Question: I'm trying to fix a table and make it look better (I describe the issue better in the screen shot below).
this is a screen shot of what's going on and what I would like to happen:

What do I change in my style sheet?
the css file is located at <URL> and the signup part is clearly marked
The sign up page is located at <URL>
here's the code for the footer file: <URL>
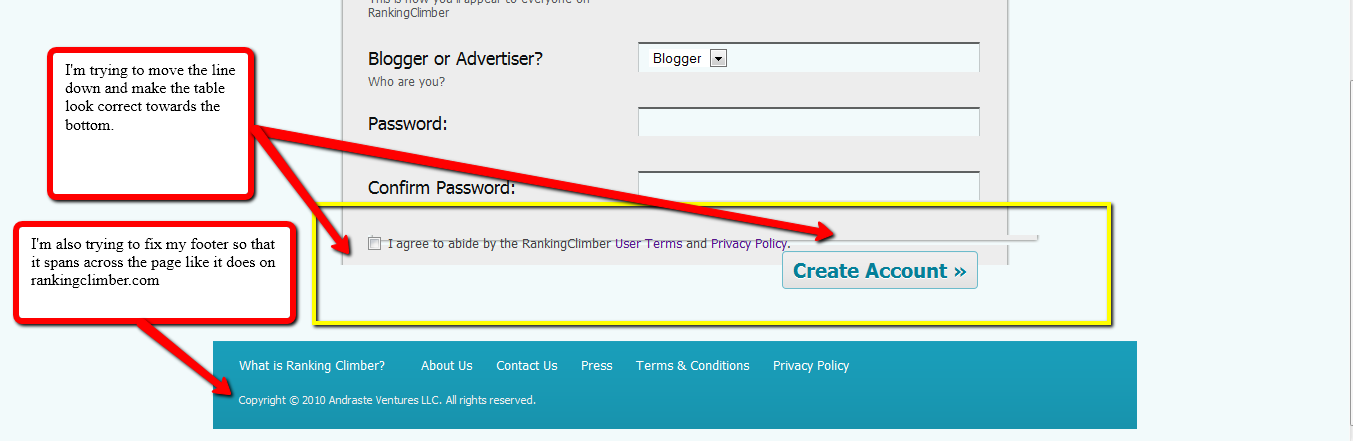
Answer: To fix the placement of the line, move '<div class="form_bt"></div>' to just after the closing tag of '<div class="form_tp">'.
To fix the "Create Account" button not being inside the form, from '<div class="chkp3">', remove 'float: left' and 'margin-bottom: 20px'. Then, to '<a class="btn1">', add 'margin-top: 20px'.
To fix the footer, move '<div id="footer">' to just after the closing tag for '<div id="wrapper">'.
Tested in Firefox only, with Firebug.
---
Fix the missing close tags, and then see what your page is like before following any of the steps I posted.